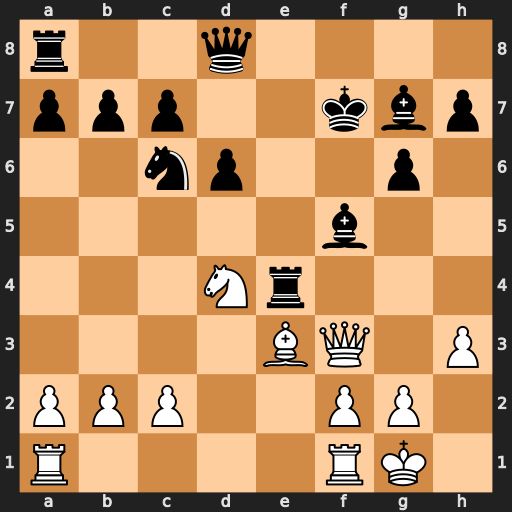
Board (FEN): r2q4/ppp2kbp/2np2p1/5b2/3Nr3/4BQ1P/PPP2PP1/R4RK1
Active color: w
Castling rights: -
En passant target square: -
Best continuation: Nxf5 gxf5 Qxf5+